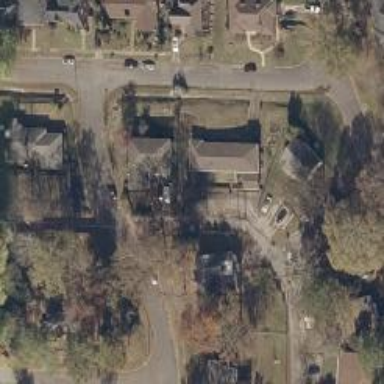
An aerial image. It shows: Alley classified as service road.